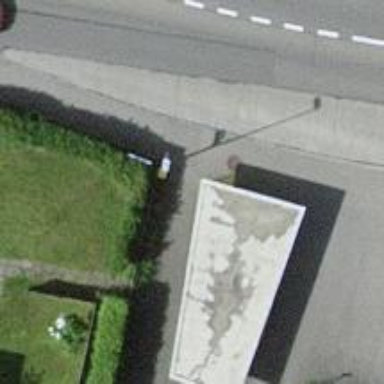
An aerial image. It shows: Post box is visible.